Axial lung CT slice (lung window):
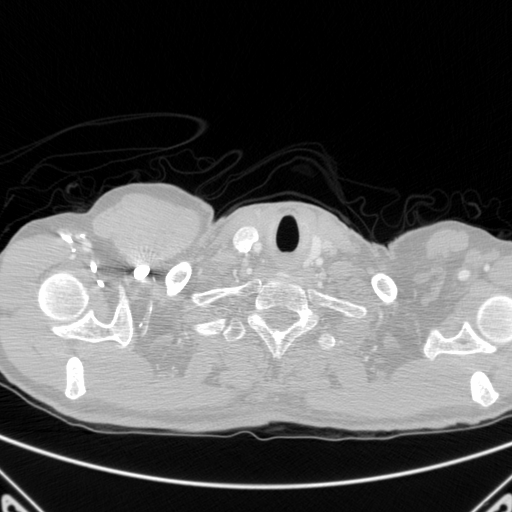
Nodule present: no